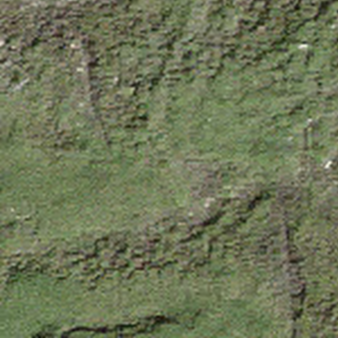
Label: other